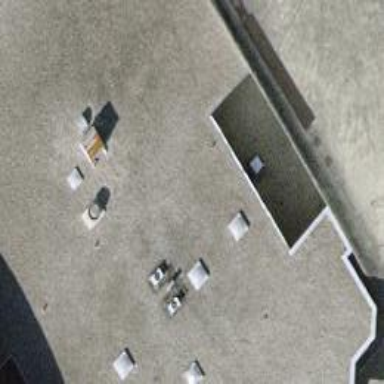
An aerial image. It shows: Restaurant.